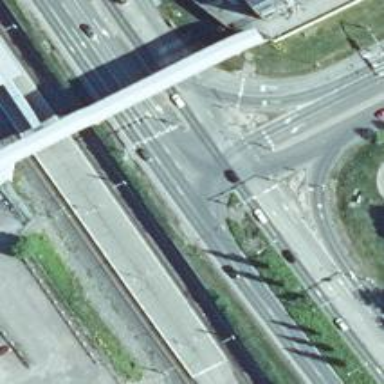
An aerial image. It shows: Trunk highway.